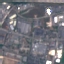
Label: Industrial